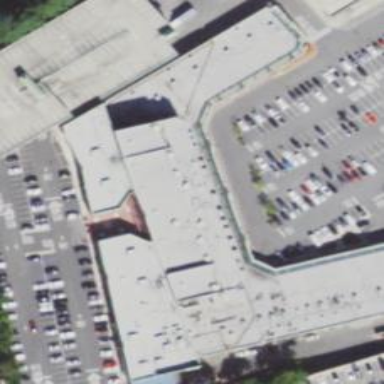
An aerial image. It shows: Cinema.